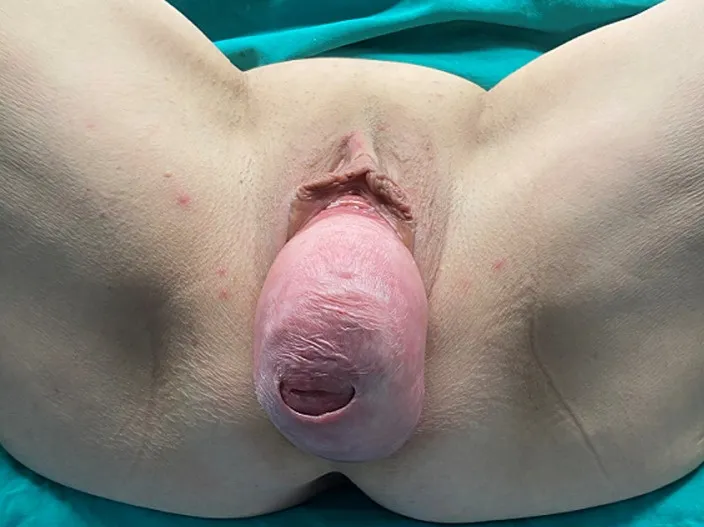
total uterine prolapse associated with bilateral hydronephrosis and deterioration of renal function.
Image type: medical_photograph (other_medical_photograph)